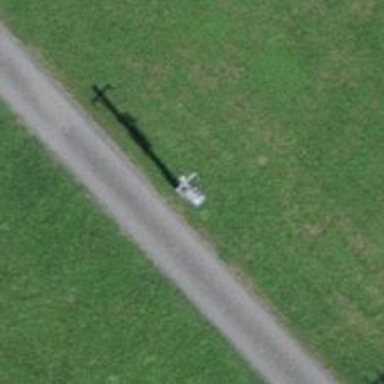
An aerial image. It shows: Pole with transformer.